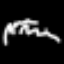
Label: squiggle